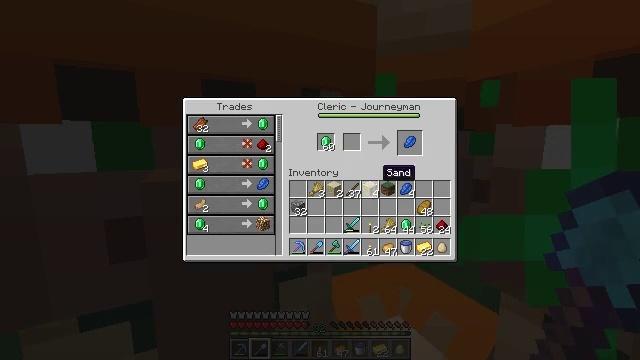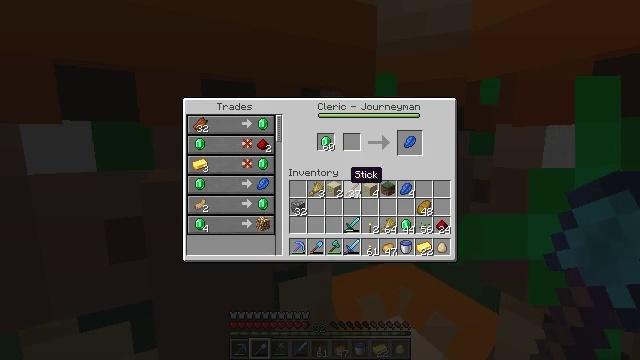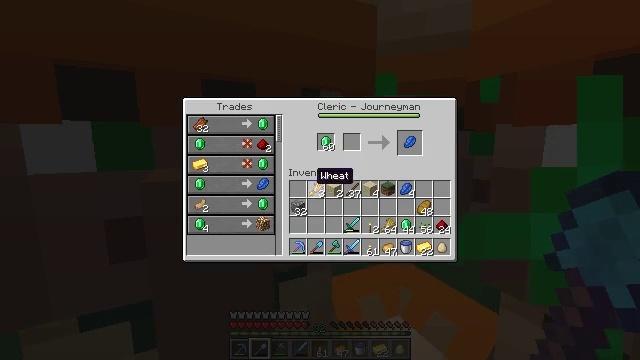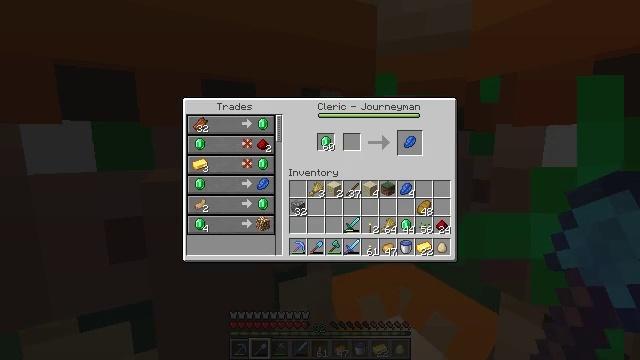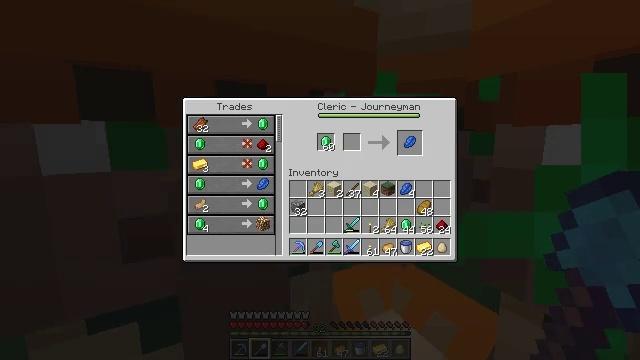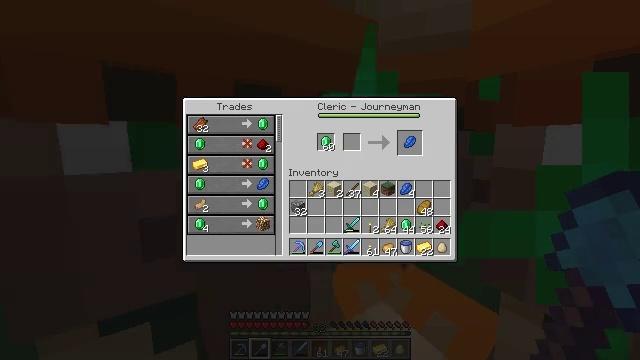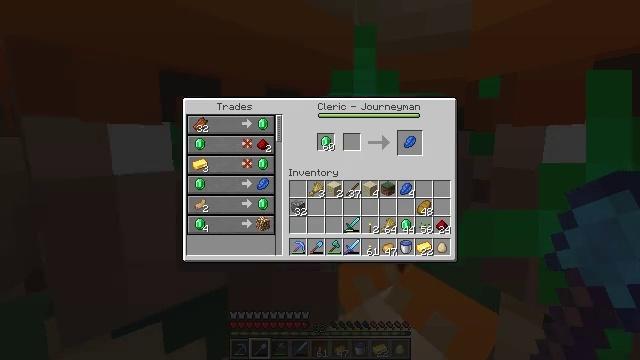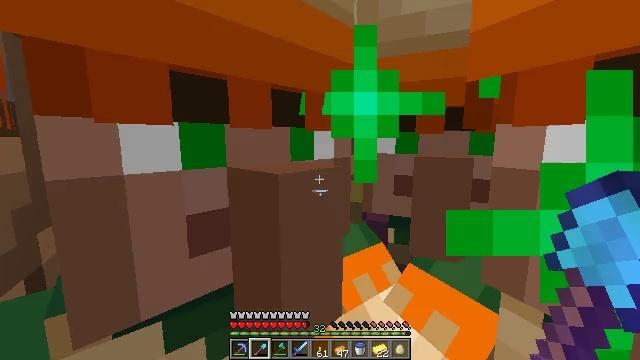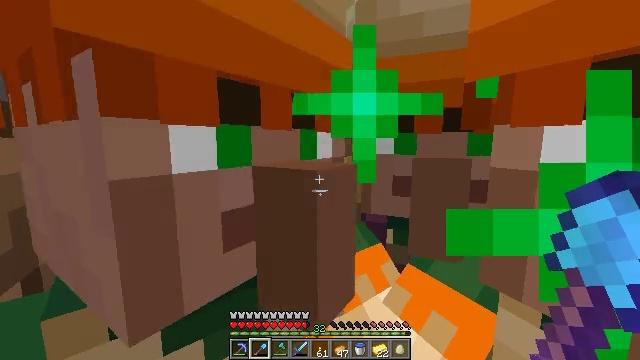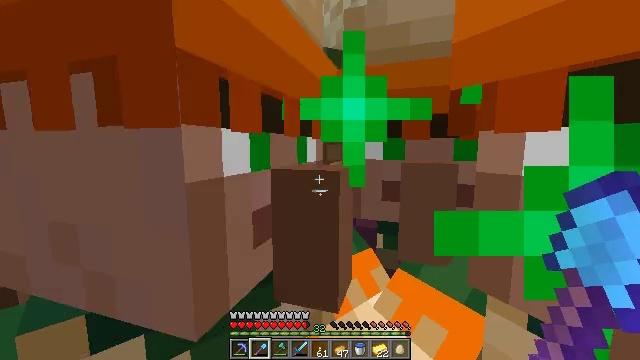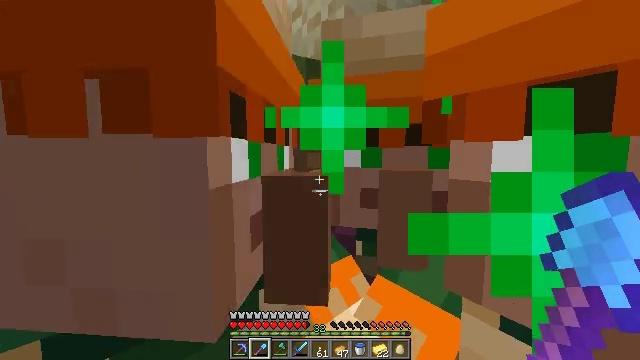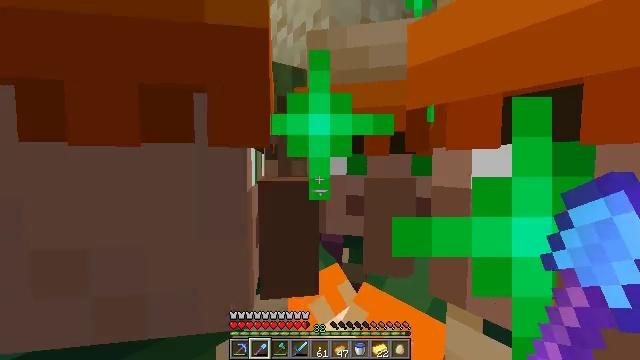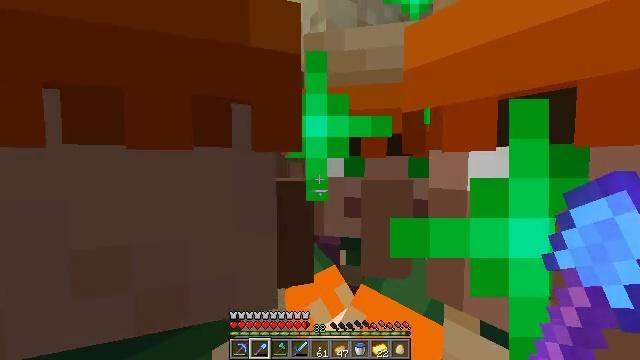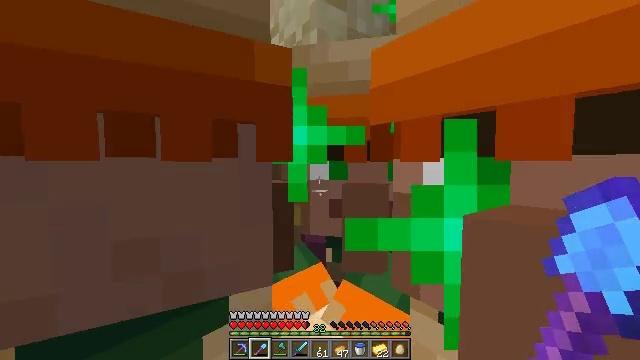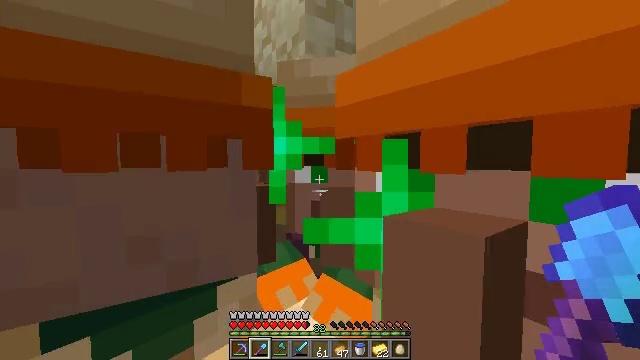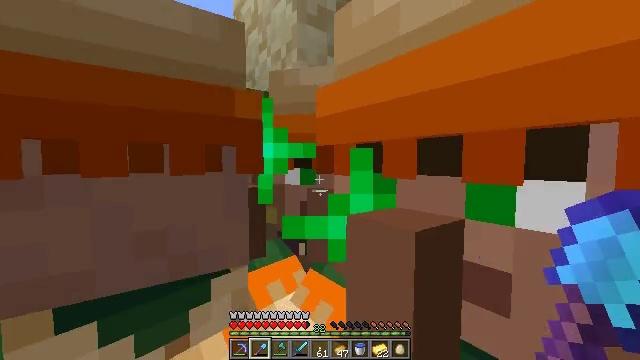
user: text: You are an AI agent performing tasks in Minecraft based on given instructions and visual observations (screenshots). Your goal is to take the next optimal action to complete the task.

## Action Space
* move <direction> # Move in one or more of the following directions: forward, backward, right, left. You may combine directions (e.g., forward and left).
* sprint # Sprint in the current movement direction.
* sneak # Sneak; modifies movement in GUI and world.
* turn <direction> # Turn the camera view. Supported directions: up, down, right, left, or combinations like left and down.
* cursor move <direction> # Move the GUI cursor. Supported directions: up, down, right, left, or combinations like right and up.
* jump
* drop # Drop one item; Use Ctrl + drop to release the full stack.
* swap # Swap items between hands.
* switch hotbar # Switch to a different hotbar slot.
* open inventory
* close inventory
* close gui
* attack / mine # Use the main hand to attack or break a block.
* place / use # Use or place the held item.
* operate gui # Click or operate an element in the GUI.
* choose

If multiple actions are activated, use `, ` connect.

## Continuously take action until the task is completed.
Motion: motion action
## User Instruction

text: Create an ender pearl.
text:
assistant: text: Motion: cursor move left
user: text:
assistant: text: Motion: cursor move left
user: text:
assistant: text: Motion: cursor move left
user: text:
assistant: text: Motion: no_op
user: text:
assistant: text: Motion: no_op
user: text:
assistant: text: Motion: no_op
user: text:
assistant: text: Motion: no_op
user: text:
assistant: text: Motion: close gui
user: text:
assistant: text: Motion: turn right and up
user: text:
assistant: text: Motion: turn right and up
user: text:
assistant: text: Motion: turn right and up
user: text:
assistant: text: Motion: no_op
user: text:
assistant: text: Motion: move back
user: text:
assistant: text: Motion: move back
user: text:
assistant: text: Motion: move back
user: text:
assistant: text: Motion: move back
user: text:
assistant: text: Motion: move back
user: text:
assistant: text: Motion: move back
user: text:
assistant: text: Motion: no_op
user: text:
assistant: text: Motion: no_op
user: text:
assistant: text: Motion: turn left
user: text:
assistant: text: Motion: turn left
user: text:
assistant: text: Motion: turn left
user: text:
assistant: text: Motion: no_op
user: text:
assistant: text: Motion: no_op
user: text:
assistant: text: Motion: no_op
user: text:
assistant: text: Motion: turn left
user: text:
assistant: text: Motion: no_op
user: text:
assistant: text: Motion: no_op
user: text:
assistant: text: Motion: no_op